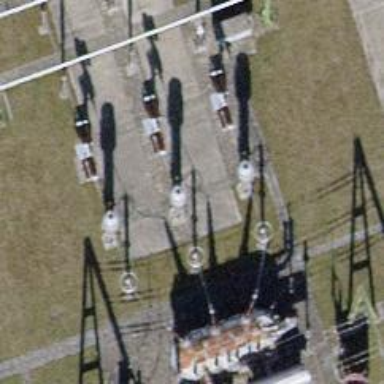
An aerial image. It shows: Bay for power line.